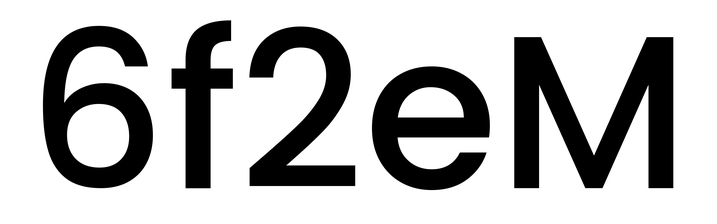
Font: Poppins-Medium